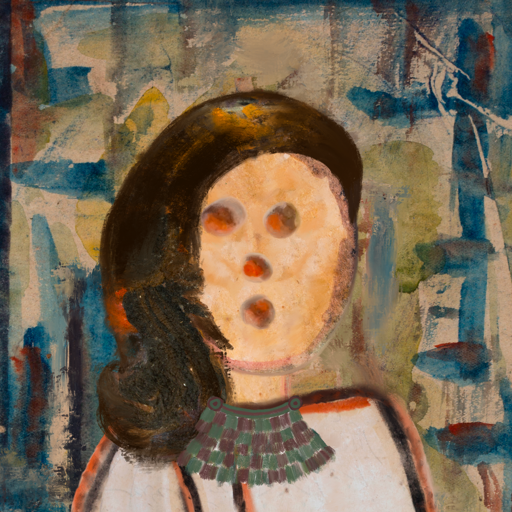
Background: Orphan, Head And Neck Front: Childish, Face Front: Rupkatha, Bust: Roy_Bahadur, Hair Front: Gypsy_Queen, Head Accessory: Blank, Second Necklace: After_Raid, Necklace: Blank, Baby: Blank